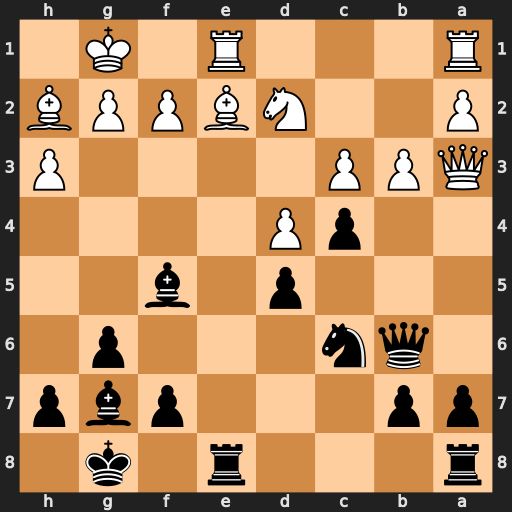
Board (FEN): r3r1k1/pp3pbp/1qn3p1/3p1b2/2pP4/QPP4P/P2NBPPB/R3R1K1
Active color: b
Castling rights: -
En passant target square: -
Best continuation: Nxd4 cxd4 Bxd4